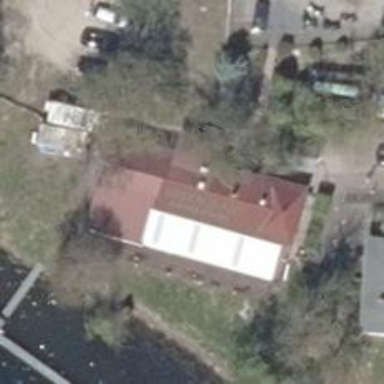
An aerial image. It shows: Restaurant.